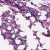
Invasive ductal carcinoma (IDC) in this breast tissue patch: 0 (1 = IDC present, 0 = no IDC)